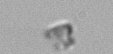
Label: detritus